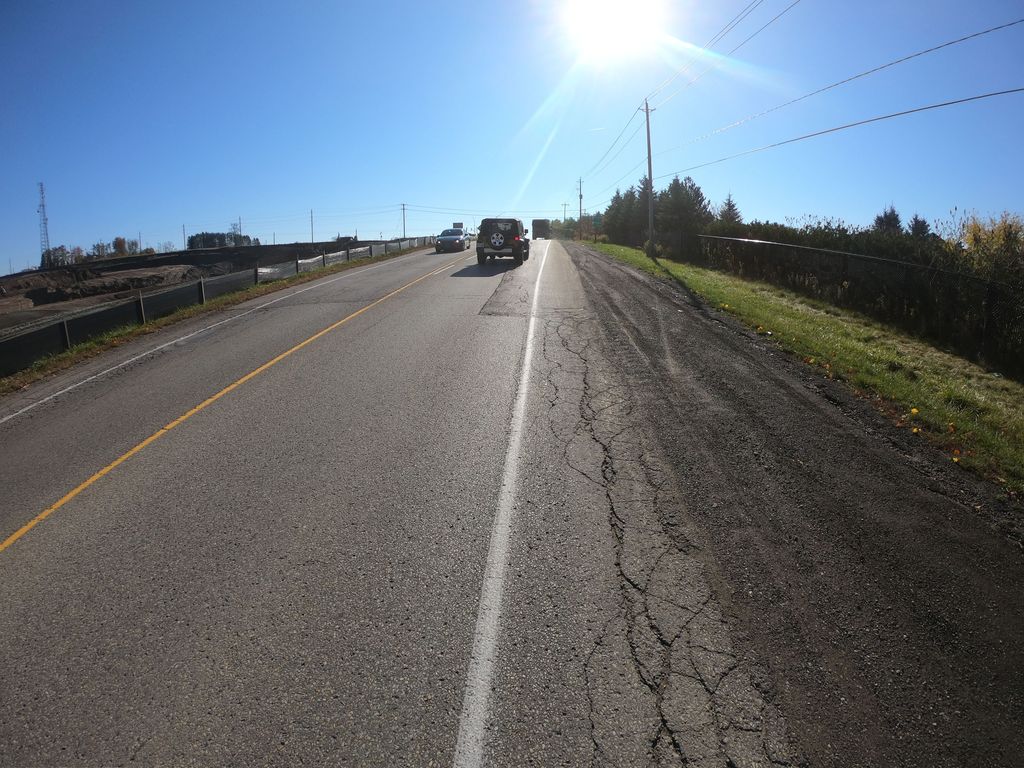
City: kitchener-waterloo